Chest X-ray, PA view. Patient: 50 years old, sex M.
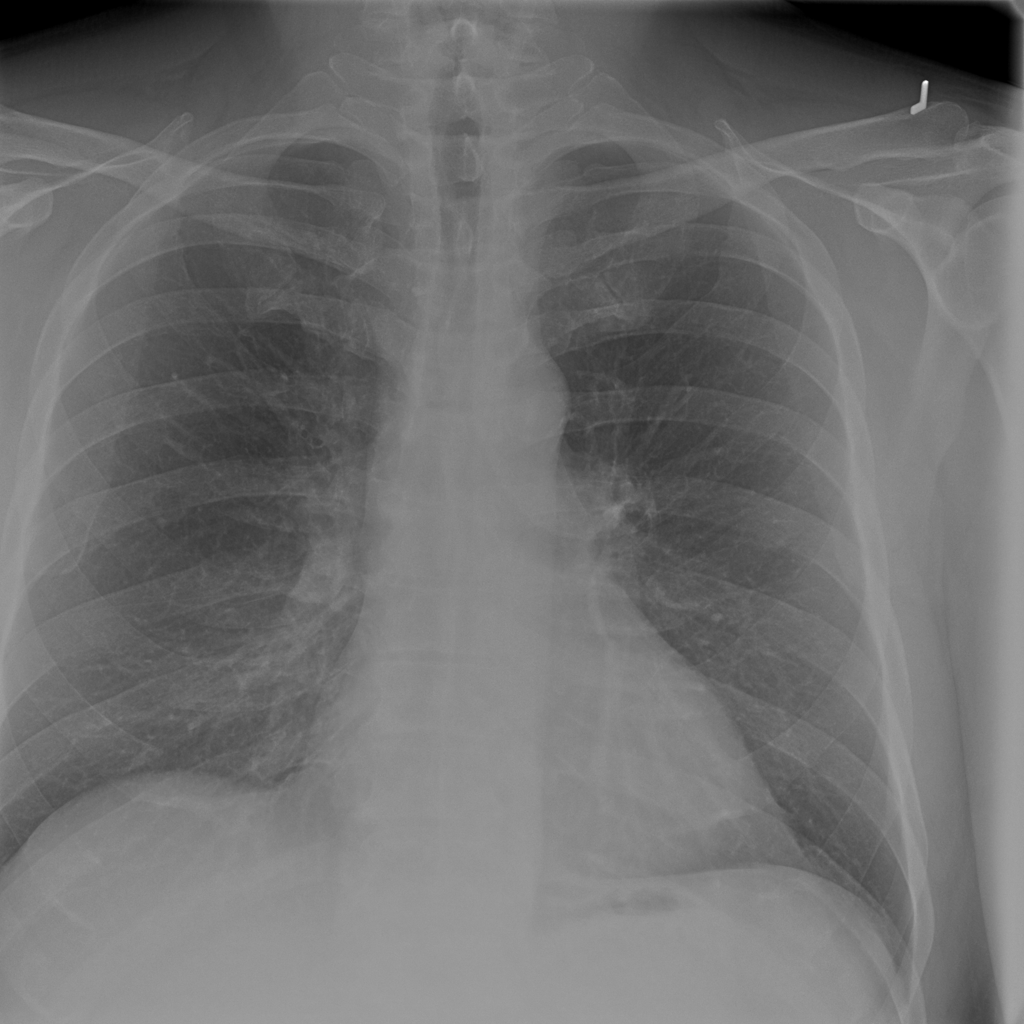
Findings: No Finding